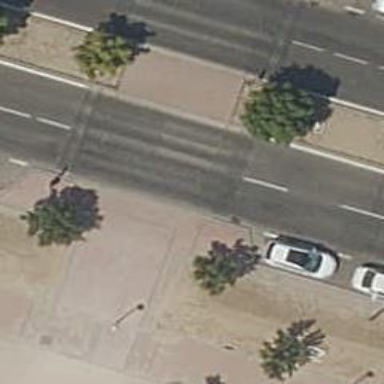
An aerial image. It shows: Marked crossing with traffic-calming table.